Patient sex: M
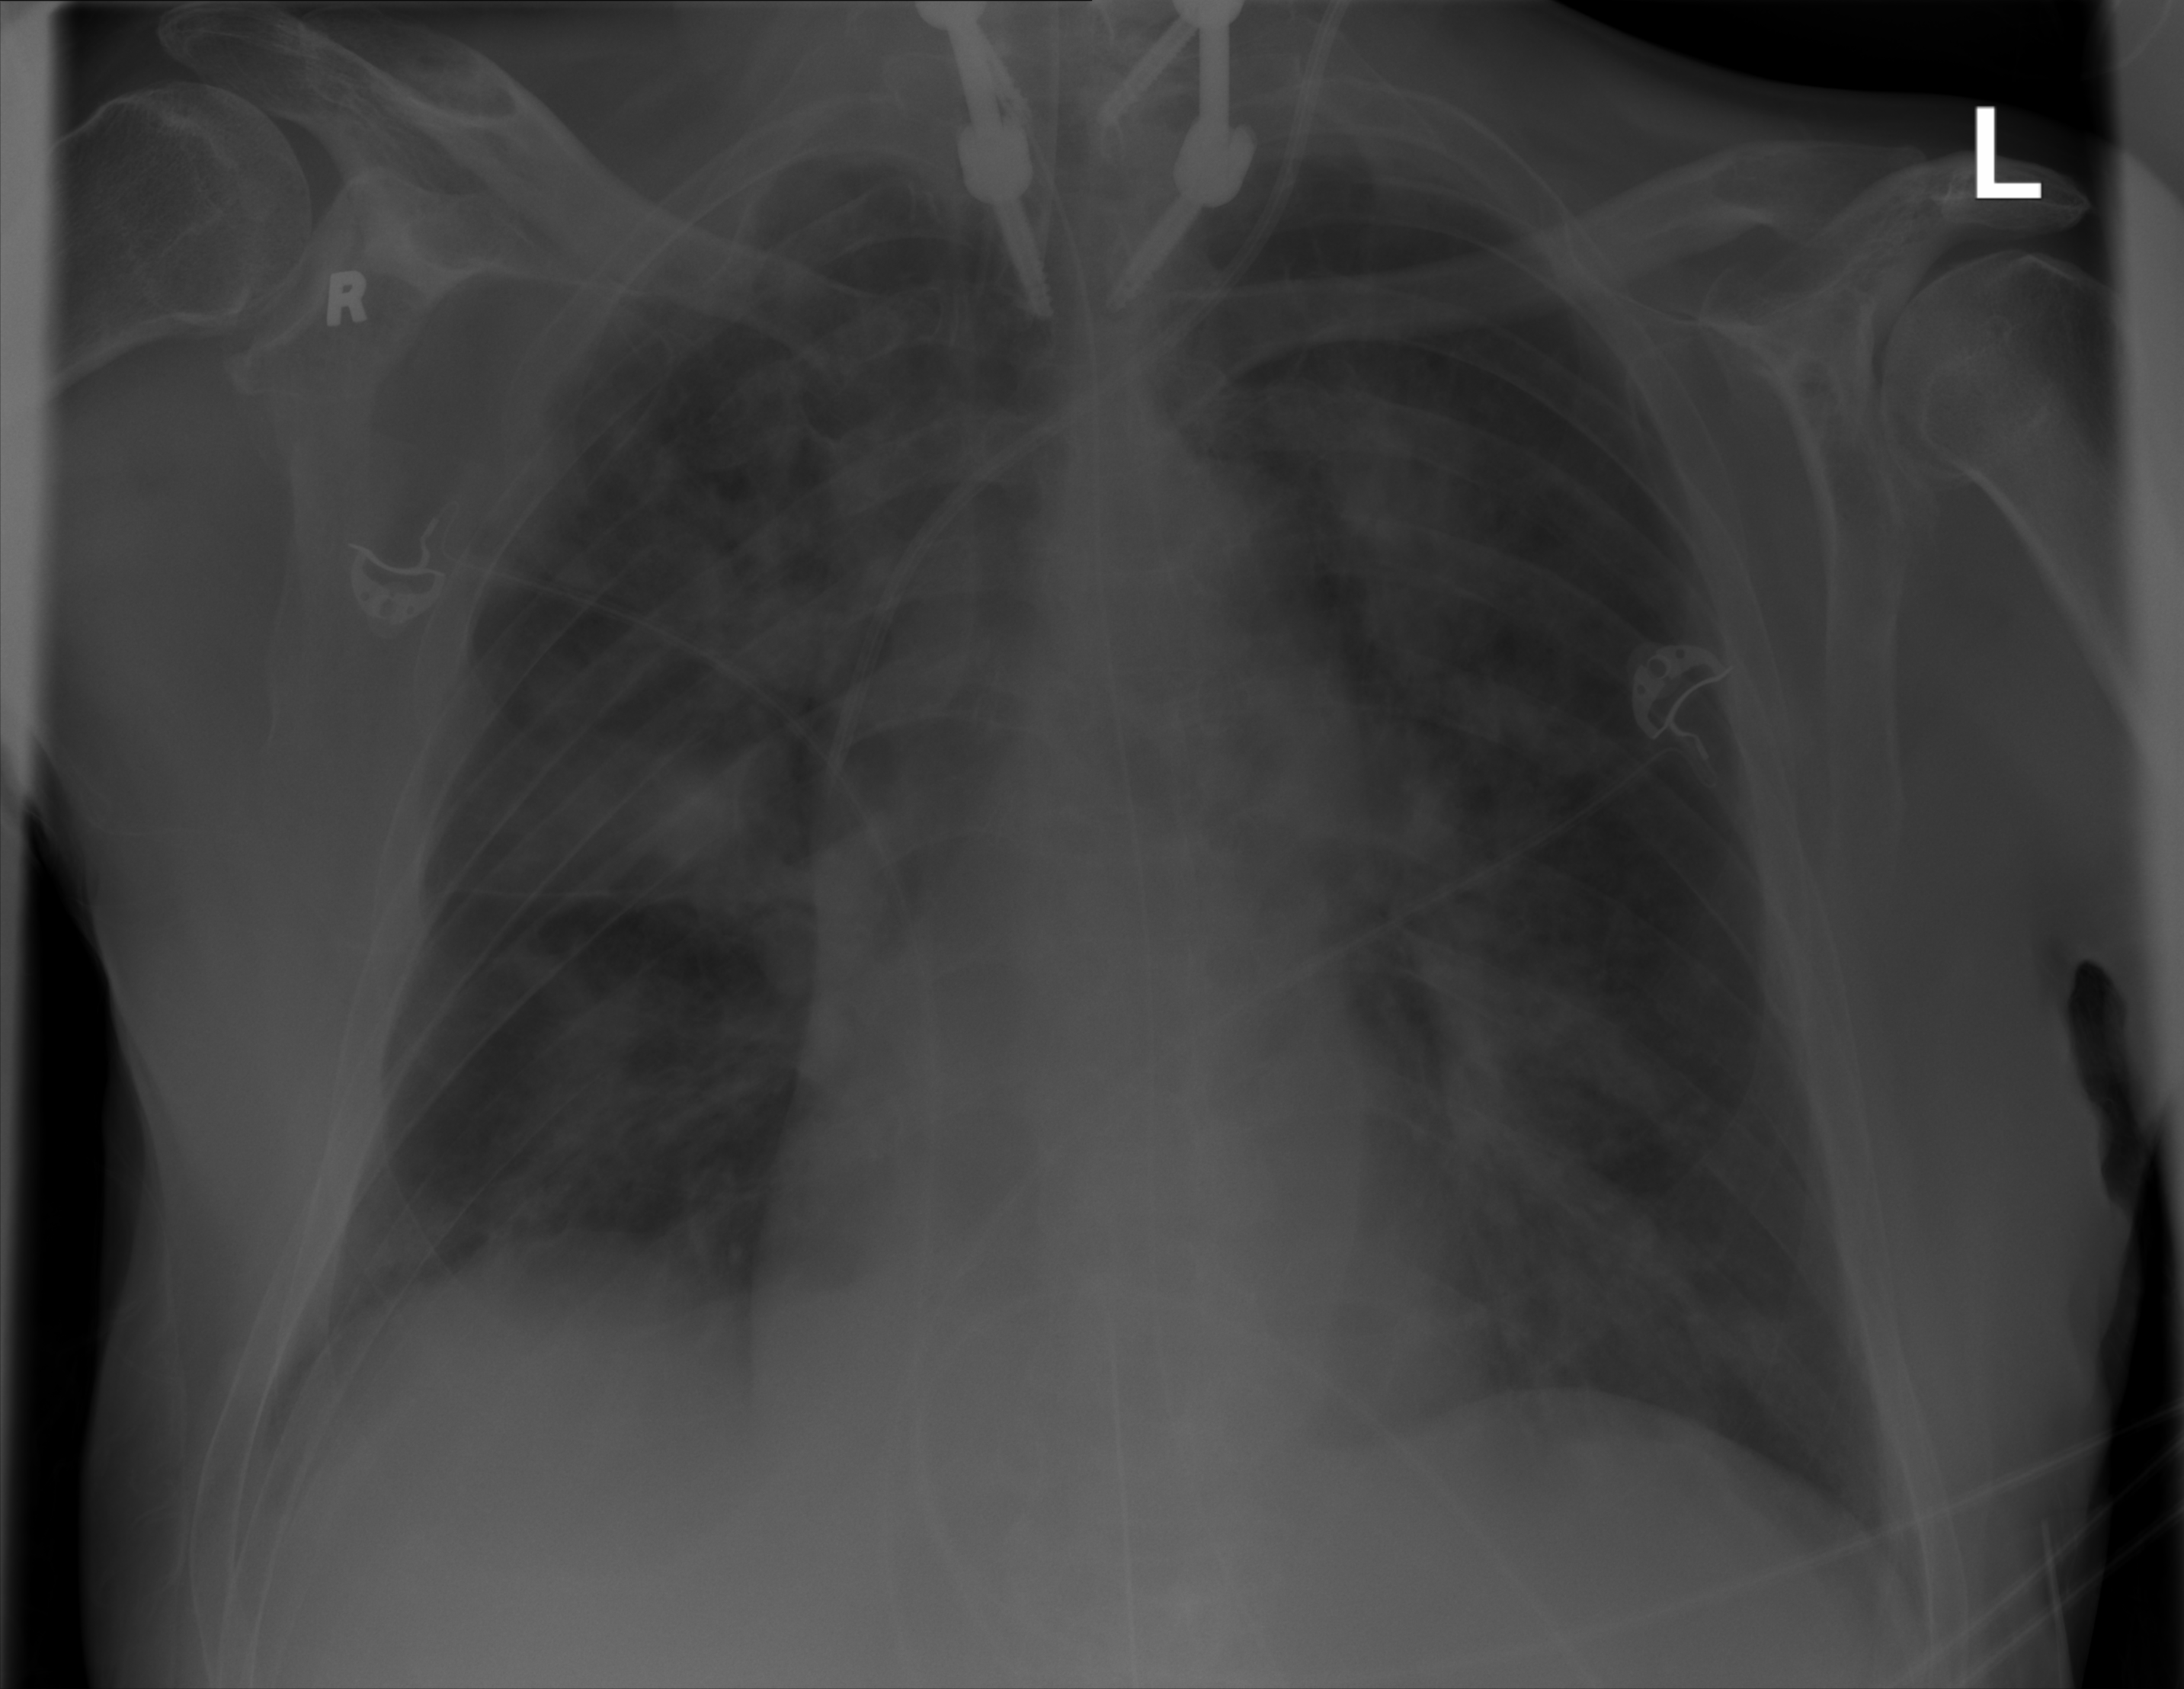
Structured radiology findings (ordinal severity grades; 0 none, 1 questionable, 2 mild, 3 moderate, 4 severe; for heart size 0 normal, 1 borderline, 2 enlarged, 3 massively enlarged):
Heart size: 0
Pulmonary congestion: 0
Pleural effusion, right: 0
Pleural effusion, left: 0
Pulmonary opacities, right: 3
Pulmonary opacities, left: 2
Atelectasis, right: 0
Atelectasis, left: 0